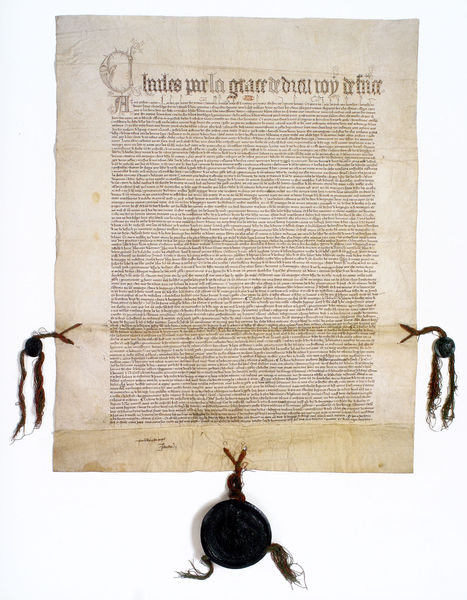
Titel: Karl V. hält die Konditionen der Vormundschaft seiner Kinder und die Regentschaft fest
Institution: Paris, Archives nationales
Schlagwörter: bulle